Question: How do I tell Eclipse (JDT) to stop highlighting current method or class in the margin area to the left of the editor? For me it is nothing but visual garbage.

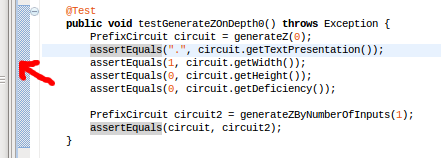
Answer: Such visual garbage in your view is called 'range indicator' . It can be disabled in the Text Editors preference page :